Aerial crown-view tile of a tropical tree (Barro Colorado Island, Panama), acquired 20250512:
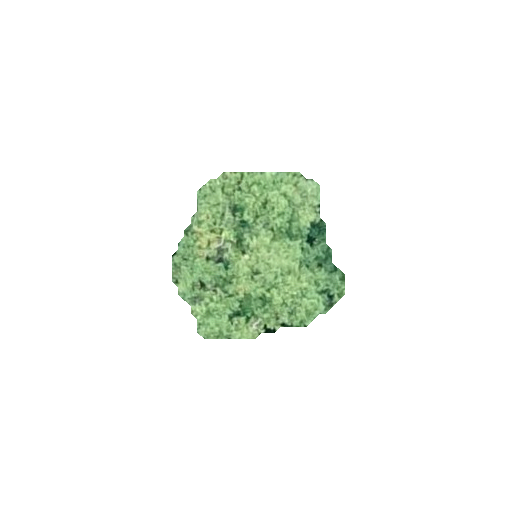
Species: Hieronyma alchorneoides
GBIF accepted scientific name: Hieronyma alchorneoides
Crown area: 32.08 m²